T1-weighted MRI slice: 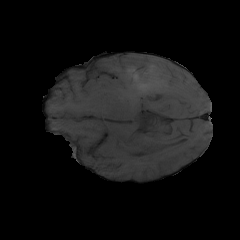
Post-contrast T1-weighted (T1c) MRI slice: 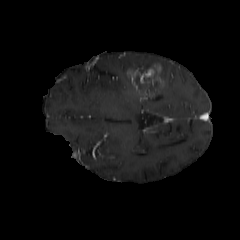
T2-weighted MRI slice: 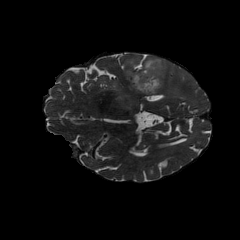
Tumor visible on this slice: yes